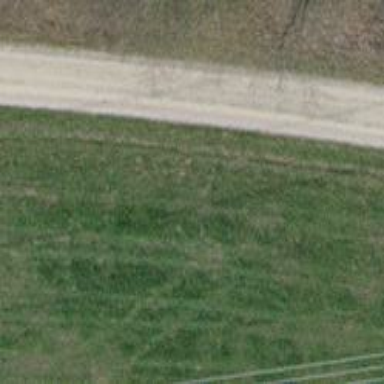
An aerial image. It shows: Bridleway.